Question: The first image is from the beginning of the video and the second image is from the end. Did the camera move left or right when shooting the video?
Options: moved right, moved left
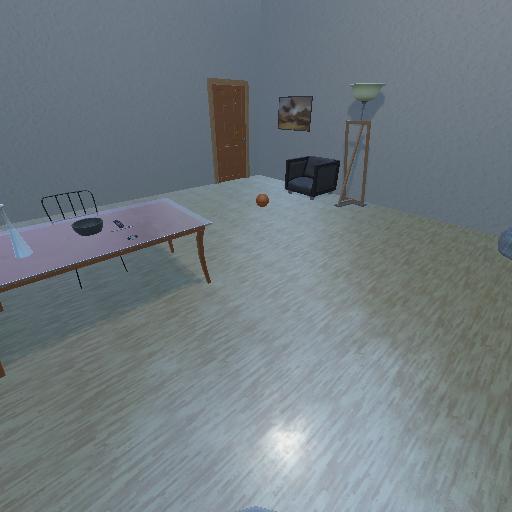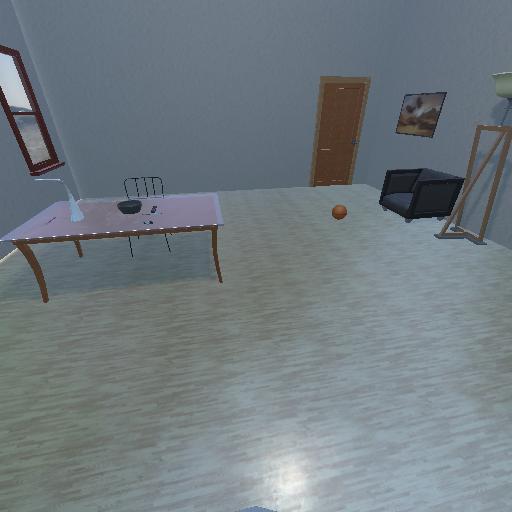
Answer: moved right